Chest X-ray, PA view. Patient: 58 years old, sex F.
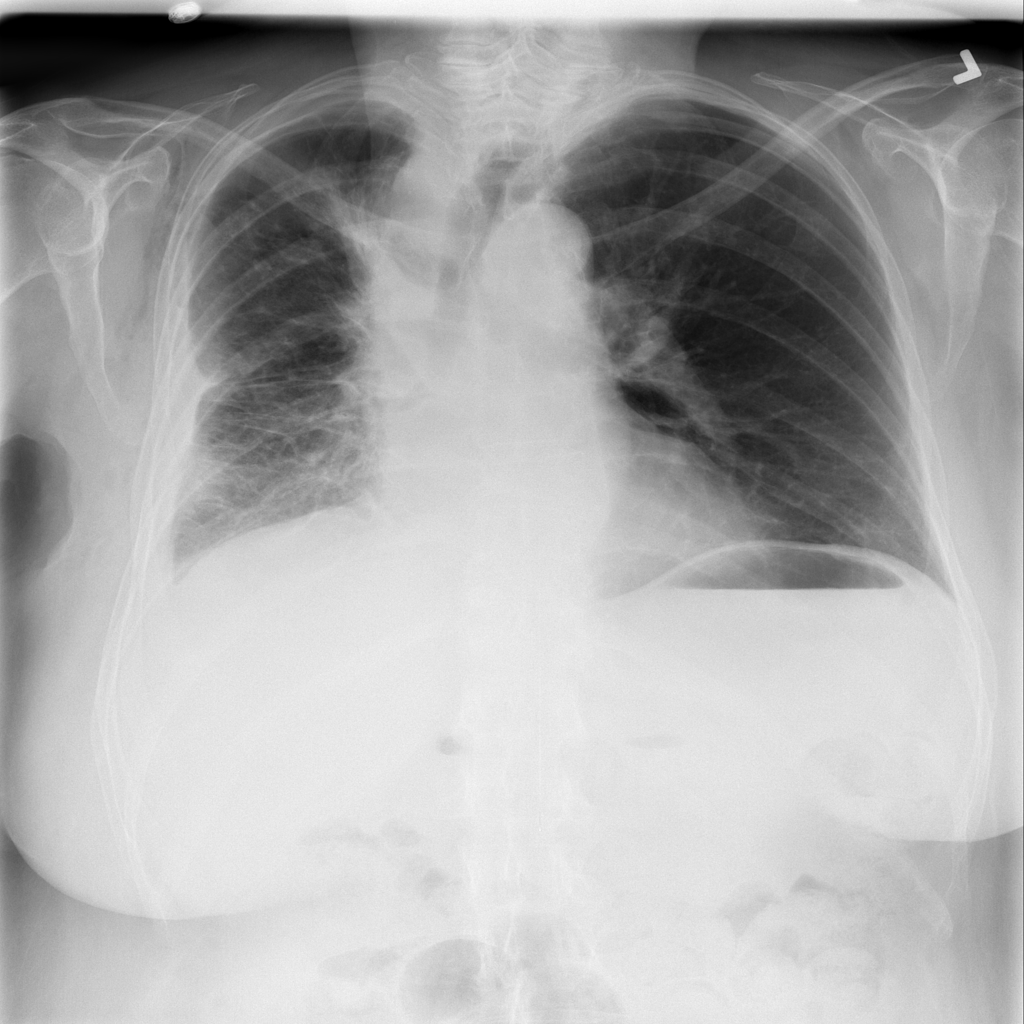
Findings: Infiltration, Pneumonia